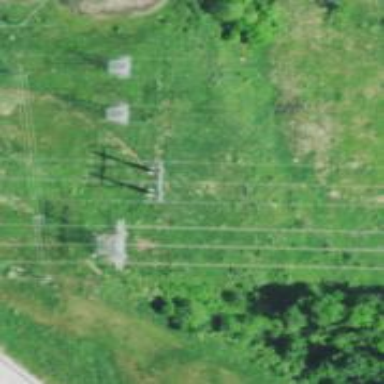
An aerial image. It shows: H-frame power tower with distinctive design.